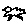
Label: bird